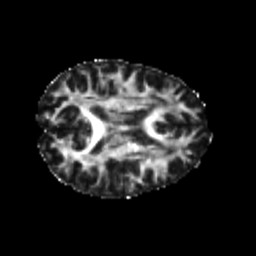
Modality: FA
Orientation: axial
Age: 23
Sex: female
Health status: healthy
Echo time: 0.074 s